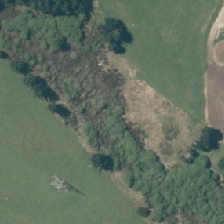
Land cover: herbaceous_freshwater_vege